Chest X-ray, AP view. Patient: 54 years old, sex M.
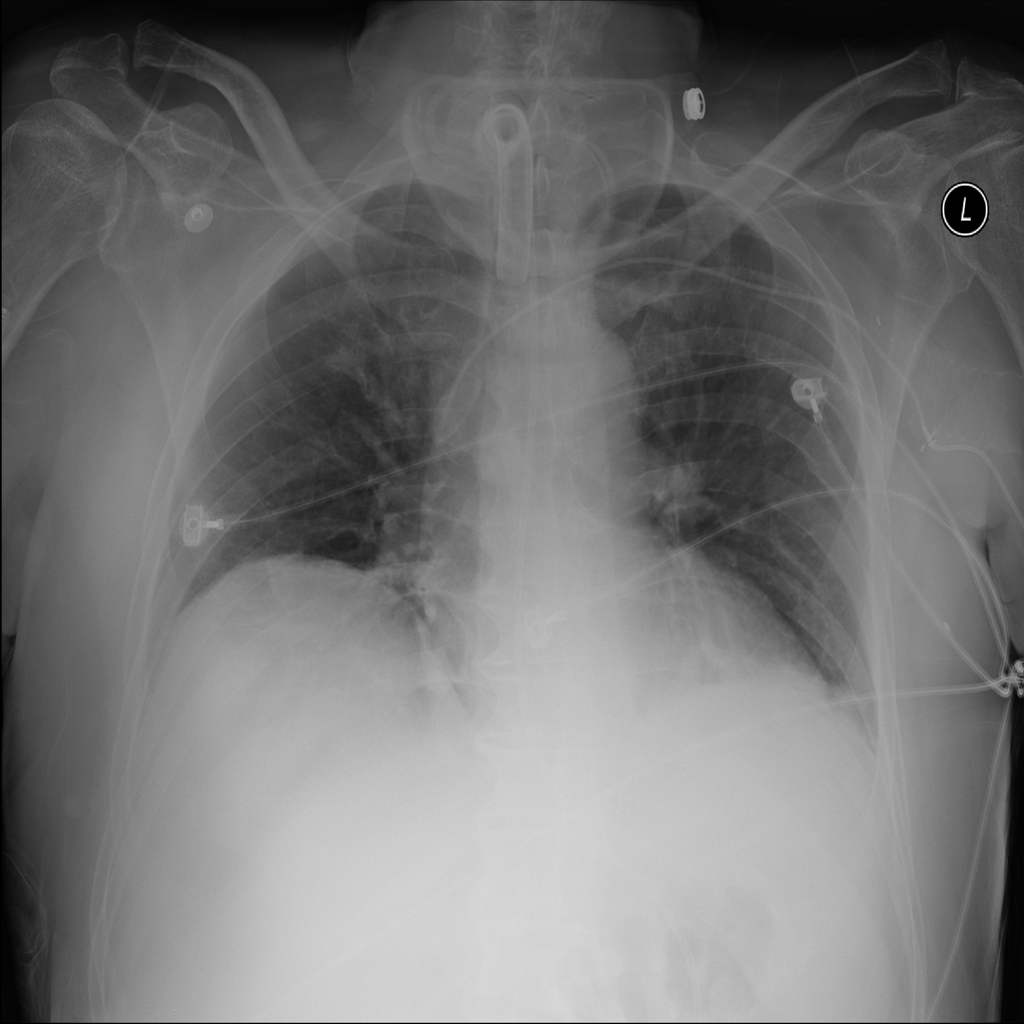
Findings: No Finding